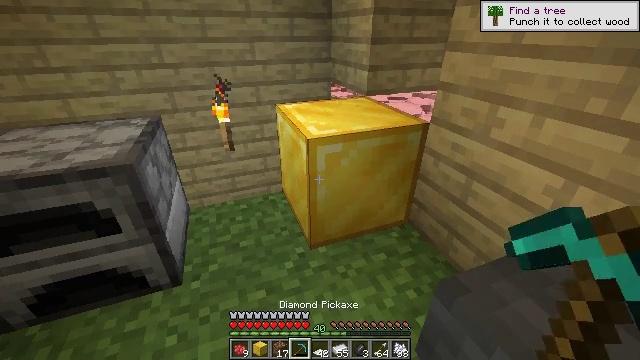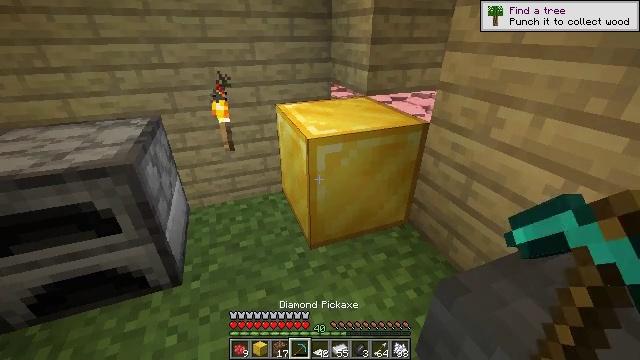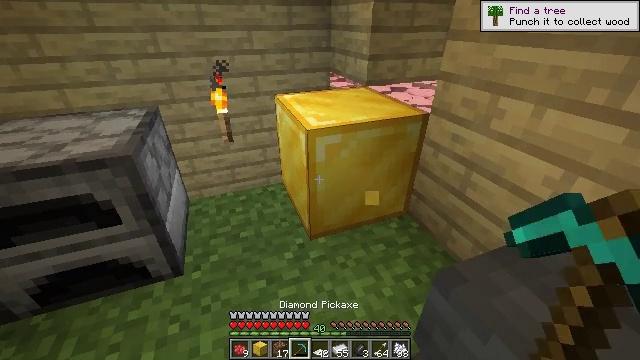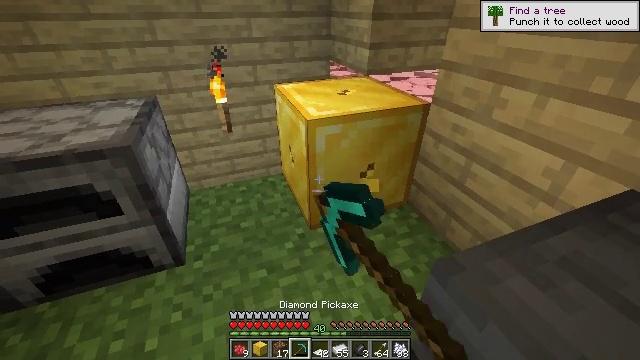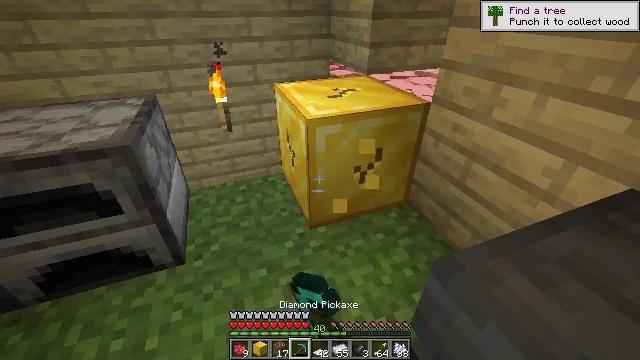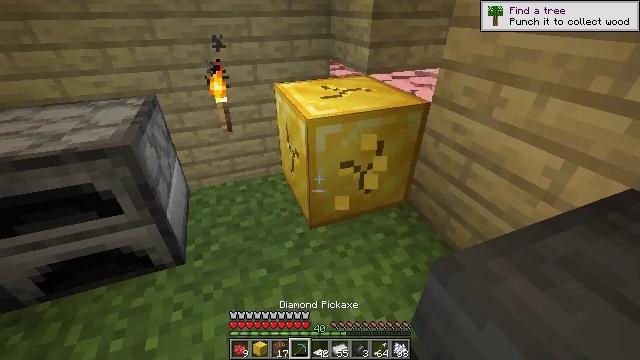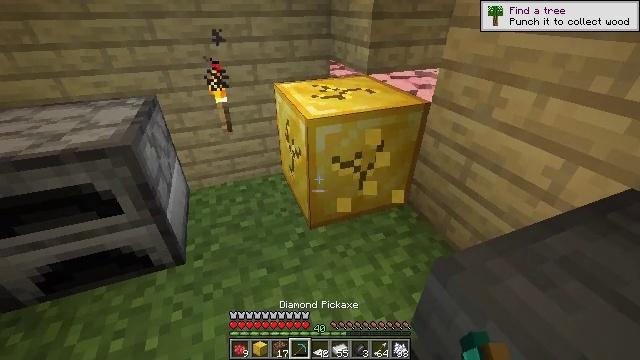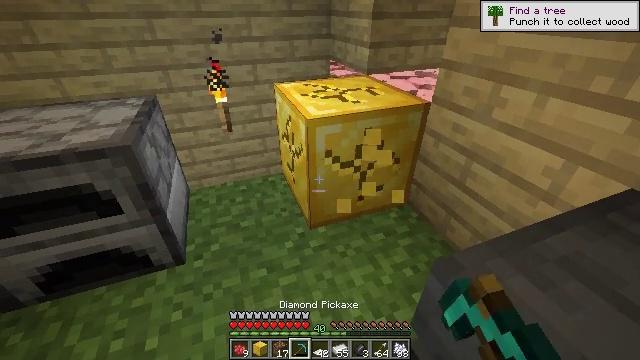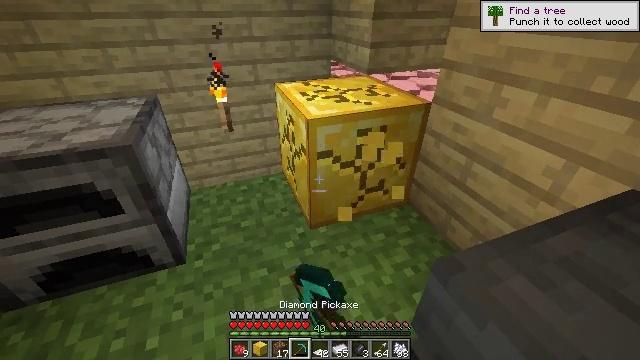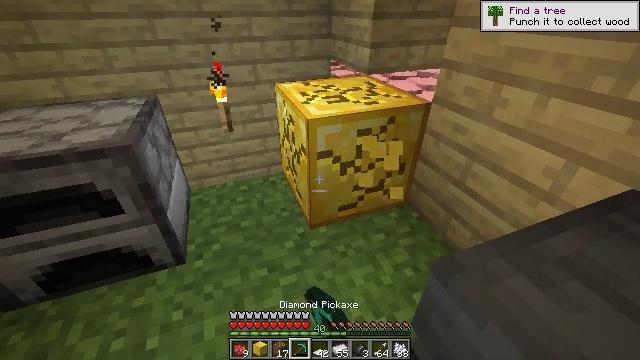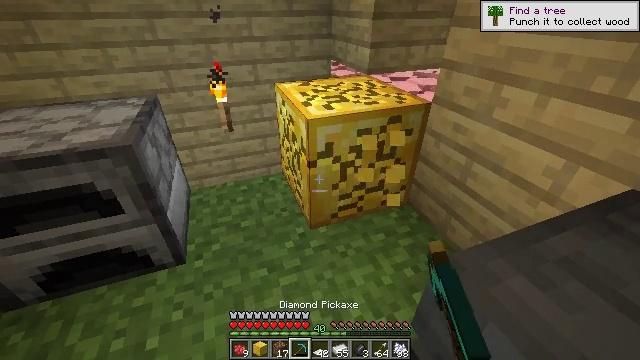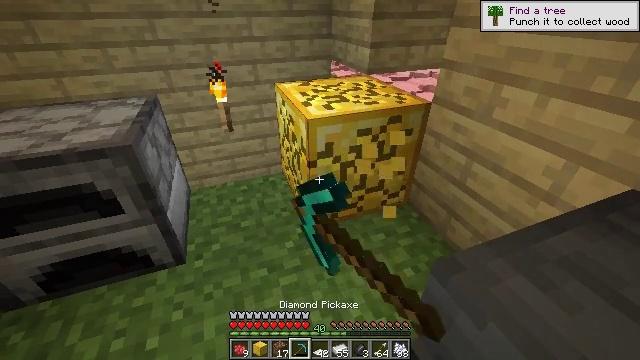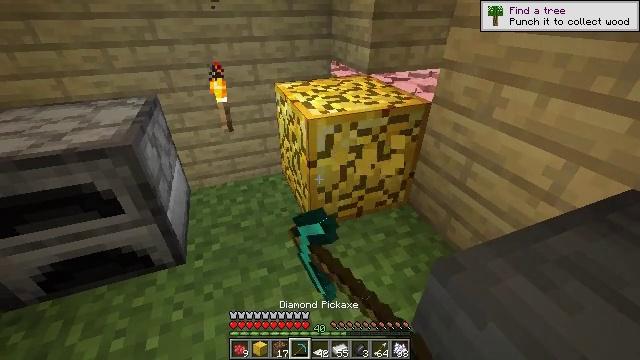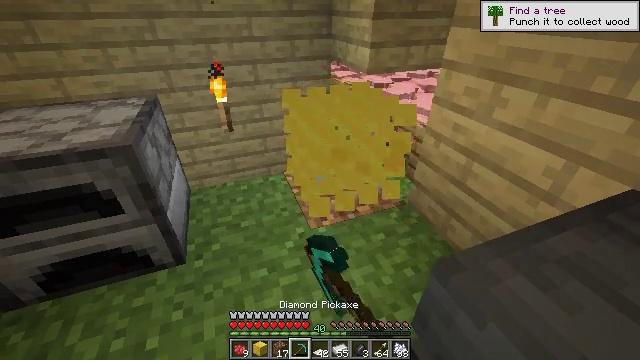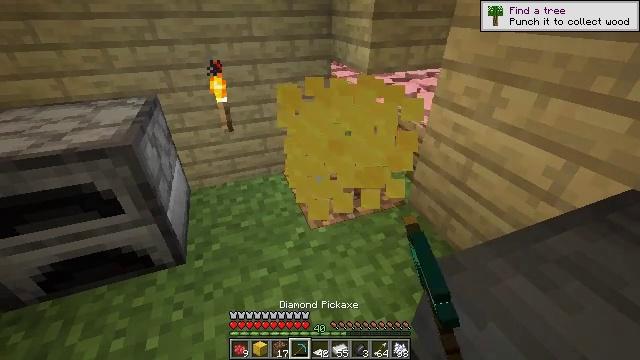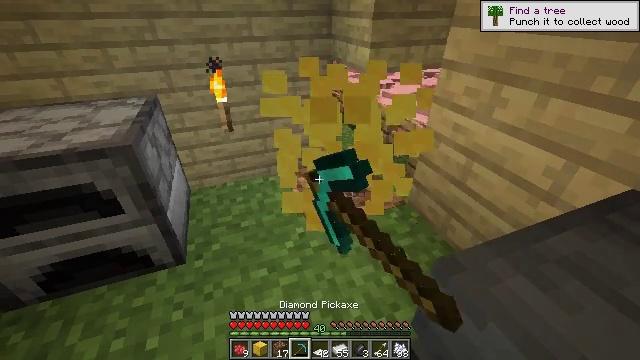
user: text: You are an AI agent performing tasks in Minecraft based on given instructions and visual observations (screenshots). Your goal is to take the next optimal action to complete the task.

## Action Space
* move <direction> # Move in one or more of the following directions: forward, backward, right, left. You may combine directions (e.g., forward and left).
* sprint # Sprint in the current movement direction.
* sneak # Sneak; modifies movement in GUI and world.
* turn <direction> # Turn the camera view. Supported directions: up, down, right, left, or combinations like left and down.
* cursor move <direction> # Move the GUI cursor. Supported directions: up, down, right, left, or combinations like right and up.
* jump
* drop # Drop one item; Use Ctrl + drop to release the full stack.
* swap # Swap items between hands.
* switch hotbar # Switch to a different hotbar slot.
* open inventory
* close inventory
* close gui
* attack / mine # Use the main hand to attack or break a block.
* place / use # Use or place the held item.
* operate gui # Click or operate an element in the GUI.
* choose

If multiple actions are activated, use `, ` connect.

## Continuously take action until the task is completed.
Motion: motion action
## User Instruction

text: Retrieve the valuable gold block.
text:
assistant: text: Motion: no_op
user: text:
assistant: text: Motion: turn down, attack / mine
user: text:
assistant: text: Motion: turn down, attack / mine
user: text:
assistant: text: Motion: attack / mine
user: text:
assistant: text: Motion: attack / mine
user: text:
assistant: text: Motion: attack / mine
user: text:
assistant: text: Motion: attack / mine
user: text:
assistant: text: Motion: attack / mine
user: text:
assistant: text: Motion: attack / mine
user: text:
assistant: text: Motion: attack / mine
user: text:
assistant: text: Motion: attack / mine
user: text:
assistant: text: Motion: attack / mine
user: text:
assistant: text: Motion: attack / mine
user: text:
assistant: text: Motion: attack / mine
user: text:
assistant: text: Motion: attack / mine
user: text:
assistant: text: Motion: attack / mine
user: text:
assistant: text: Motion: attack / mine
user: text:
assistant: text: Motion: no_op